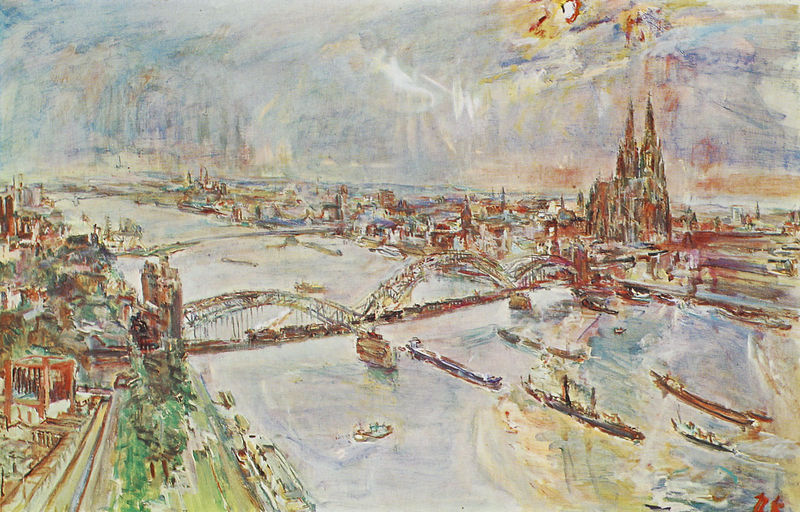
Titel: Europabrücke (Le pont de l’Europe St. Lazare)
Künstler: Claude Monet
Institution: Paris, Musée Marmottan
Schlagwörter: blau, gemälde, himmel, wasser, weiß, wolken, aquarell, fluss, gelb, grün, stadt, ufer, bunt, pfeiler, straße, rot, häuser, hügel, brücke, kirche, sonne, gotik, turm, schiff, schiffe, zug, hafen, strom, skyline, panorama, bögen, türme, dom, kathedrale, rhein, köln, kokoschka, #schiffe